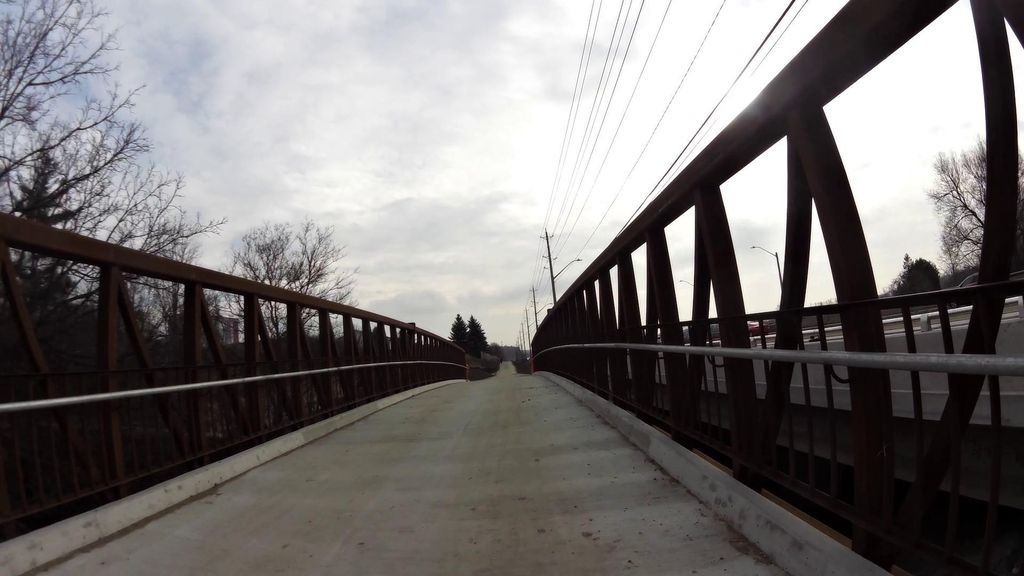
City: kitchener-waterloo